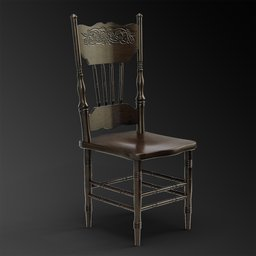
Label: furniture